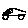
Label: car